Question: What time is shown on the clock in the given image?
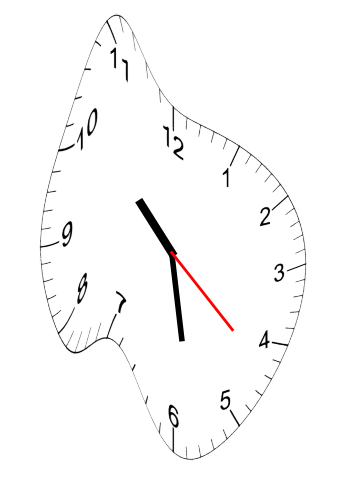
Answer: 10:28:22